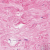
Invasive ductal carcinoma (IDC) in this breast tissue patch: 0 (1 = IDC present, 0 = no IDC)